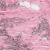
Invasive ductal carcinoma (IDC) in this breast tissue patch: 0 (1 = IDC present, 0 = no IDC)